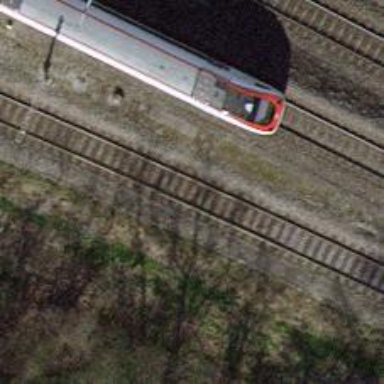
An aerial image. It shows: Railway yard with electrified contact lines.